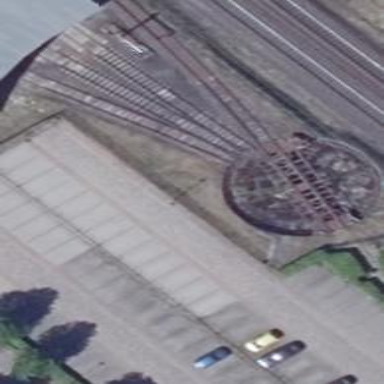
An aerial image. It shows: Railway turntable.